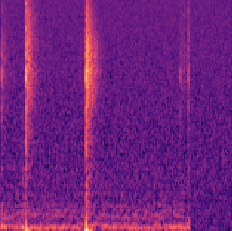
Sound class: Fire crackling